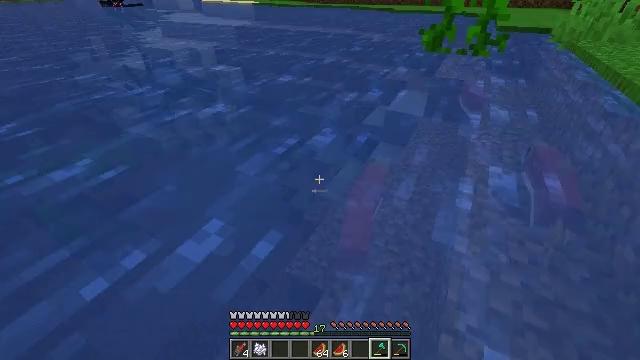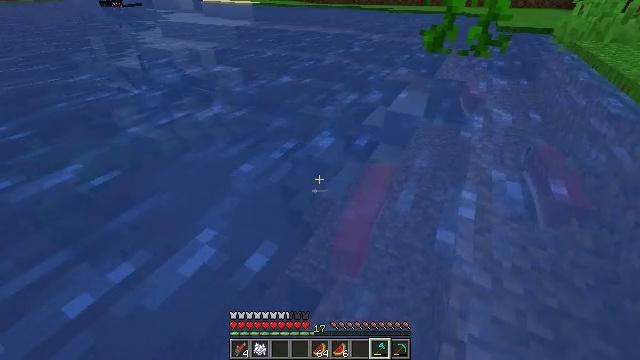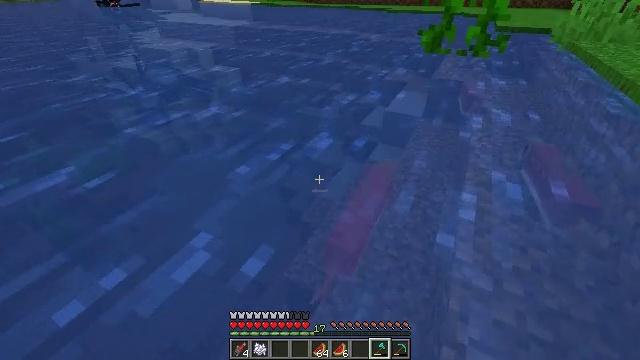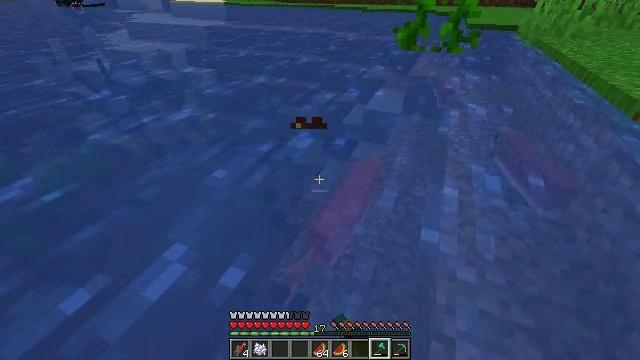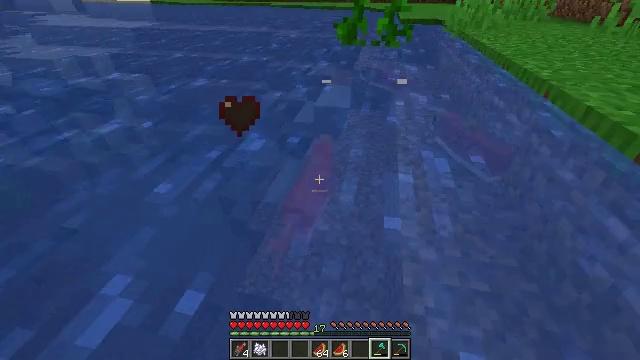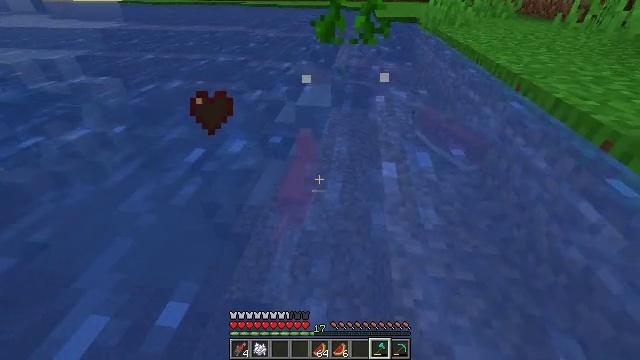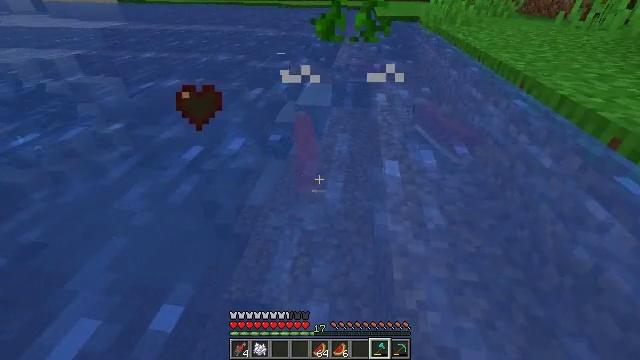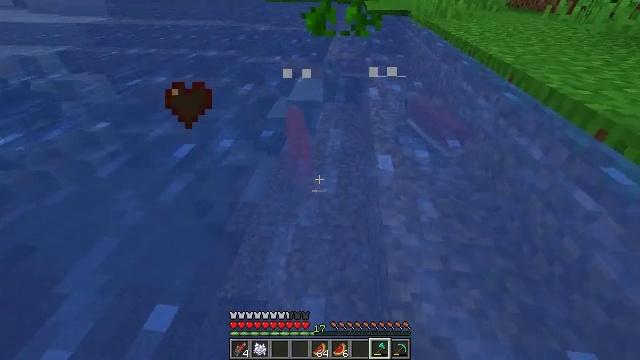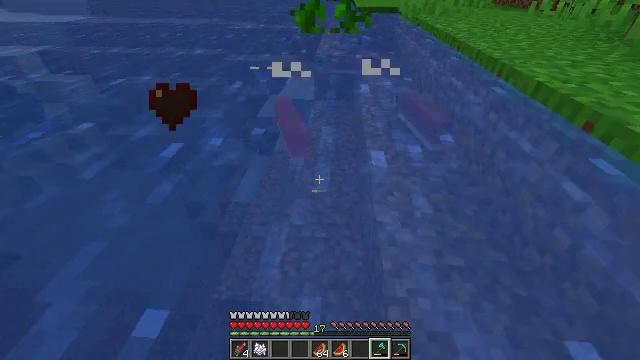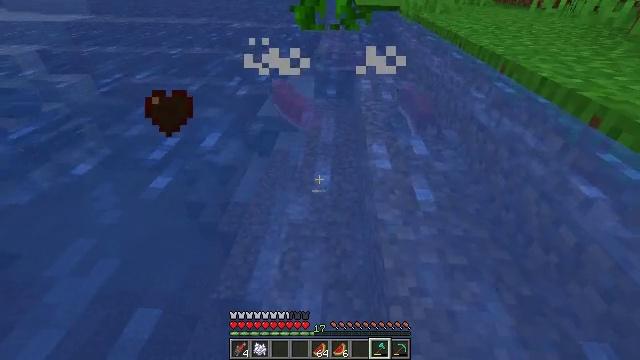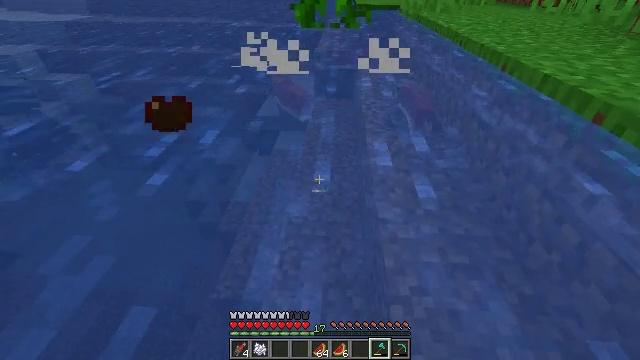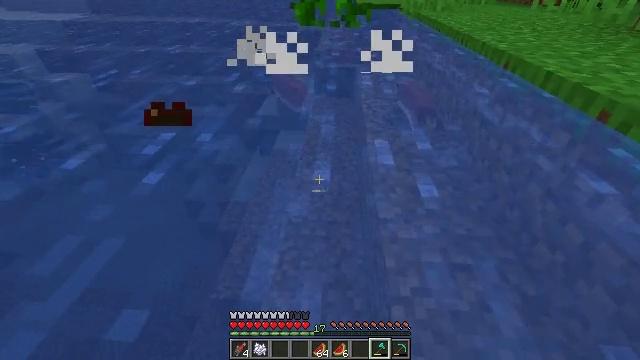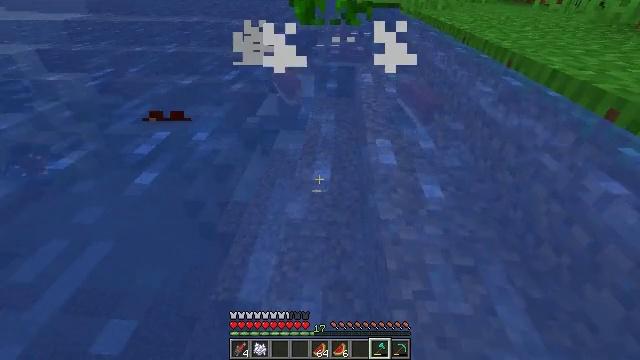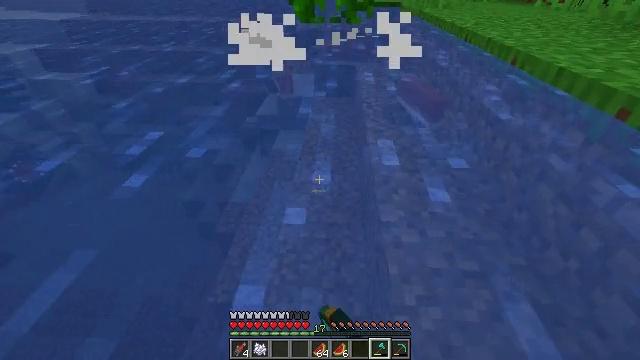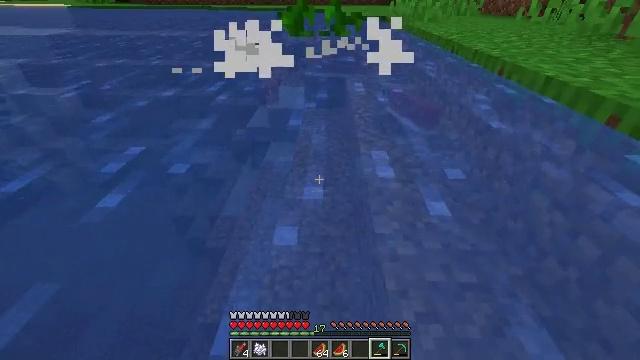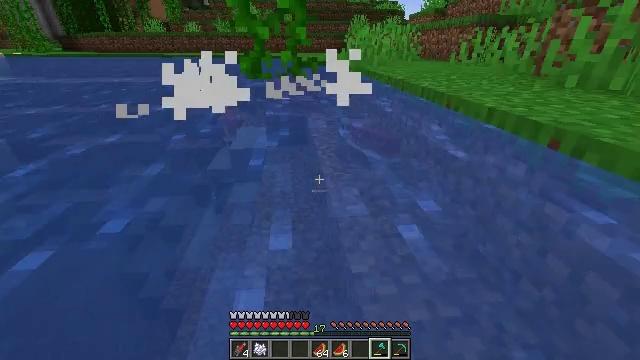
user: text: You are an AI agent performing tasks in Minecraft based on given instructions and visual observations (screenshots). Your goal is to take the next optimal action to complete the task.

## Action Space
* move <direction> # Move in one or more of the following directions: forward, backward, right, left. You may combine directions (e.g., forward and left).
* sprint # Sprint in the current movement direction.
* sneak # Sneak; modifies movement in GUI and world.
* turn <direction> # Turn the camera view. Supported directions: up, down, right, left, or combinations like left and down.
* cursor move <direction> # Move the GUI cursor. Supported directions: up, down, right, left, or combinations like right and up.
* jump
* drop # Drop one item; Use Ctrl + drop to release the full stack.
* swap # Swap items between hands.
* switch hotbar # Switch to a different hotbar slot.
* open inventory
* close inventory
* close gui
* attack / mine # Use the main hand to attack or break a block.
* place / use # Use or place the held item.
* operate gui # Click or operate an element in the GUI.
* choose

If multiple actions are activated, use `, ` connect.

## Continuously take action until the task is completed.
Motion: motion action
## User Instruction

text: Hunt a salmon.
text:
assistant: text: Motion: no_op
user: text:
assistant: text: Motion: attack / mine
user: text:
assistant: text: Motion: turn right, attack / mine
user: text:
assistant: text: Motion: turn right, attack / mine
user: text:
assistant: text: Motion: turn right, attack / mine
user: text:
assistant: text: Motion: attack / mine
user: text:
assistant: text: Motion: turn right, attack / mine
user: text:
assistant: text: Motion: turn right, attack / mine
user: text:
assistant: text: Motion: attack / mine
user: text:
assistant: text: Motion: attack / mine
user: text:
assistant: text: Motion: move forward, attack / mine
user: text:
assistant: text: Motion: move forward, attack / mine
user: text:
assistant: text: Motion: move forward
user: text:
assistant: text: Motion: move forward, turn right and up
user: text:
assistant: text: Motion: move forward, turn right and up
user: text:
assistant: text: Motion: move forward, turn right and up
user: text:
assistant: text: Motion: move forward and move right, turn up
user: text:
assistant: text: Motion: move forward and move right, turn left, attack / mine
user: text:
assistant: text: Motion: move forward and move right, turn left, attack / mine
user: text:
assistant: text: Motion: move forward and move right, turn left and up, attack / mine
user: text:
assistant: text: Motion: move forward and move right, turn left and up, attack / mine
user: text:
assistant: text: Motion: move forward and move right, turn up
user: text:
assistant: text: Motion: move forward and move right, attack / mine
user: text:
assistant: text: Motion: move forward, turn right, attack / mine
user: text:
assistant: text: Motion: move forward, turn right and down, attack / mine
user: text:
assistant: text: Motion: move forward, turn right and down, attack / mine
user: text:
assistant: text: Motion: move forward, turn right, attack / mine
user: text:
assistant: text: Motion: move forward, attack / mine
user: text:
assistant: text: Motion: move forward, attack / mine
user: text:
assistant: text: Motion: move forward, attack / mine